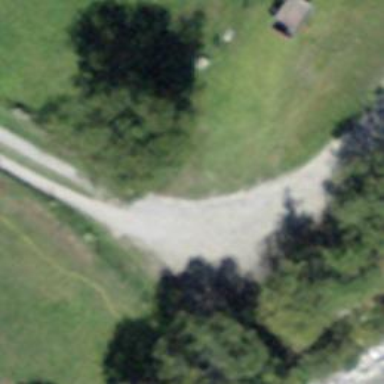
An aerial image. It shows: Fine gravel service road.